RGB frame:
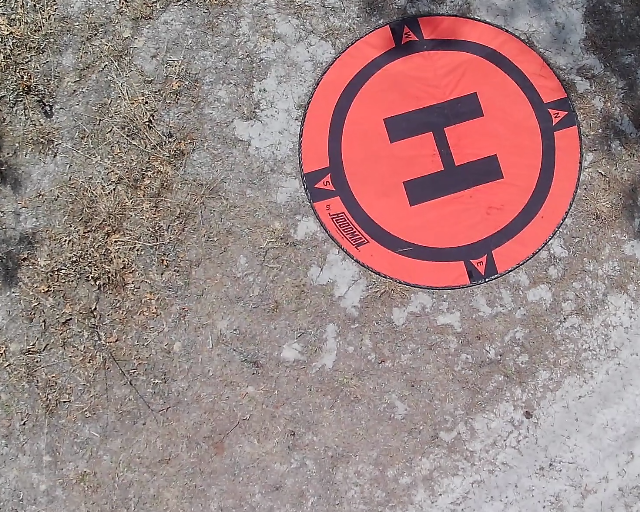
Thermal frame:
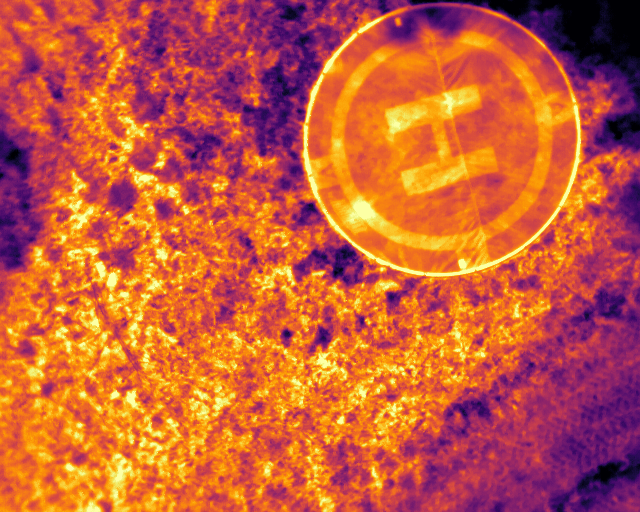
Captured: 2026-02-26 02:33:31
Pixels at or above 80 °C: 0 (fraction of frame: 0)